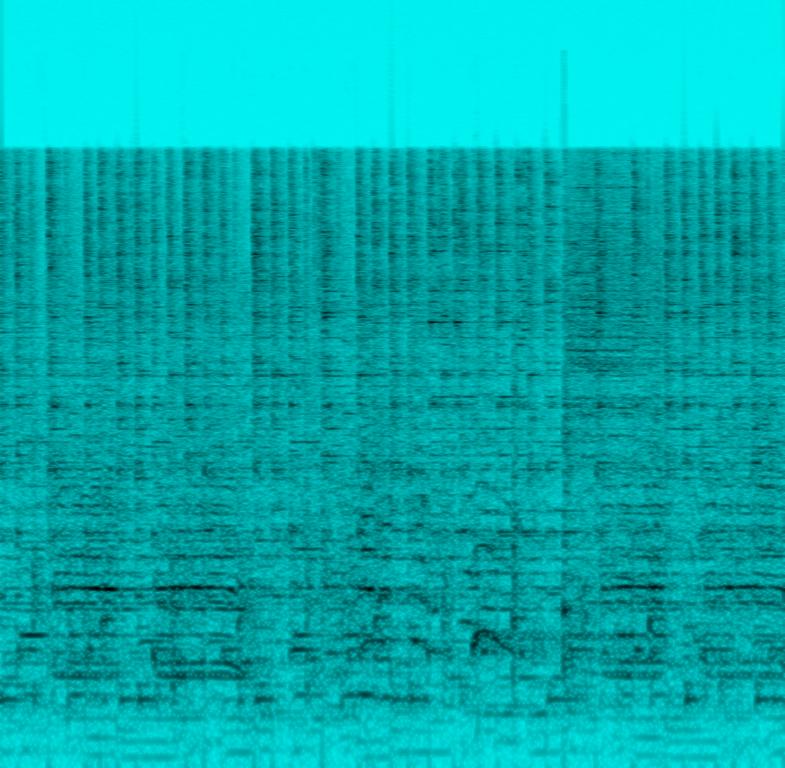
This song is a spirited Latin instrumental. The song is fast tempo with distorted keyboard harmony, electric guitar and percussion with some vocalisation. The song quality is inferior but the vibe of the song is upbeat, peppy, happy, celebratory, energetic with the sound of chatter in the background. This song is Latin pop.